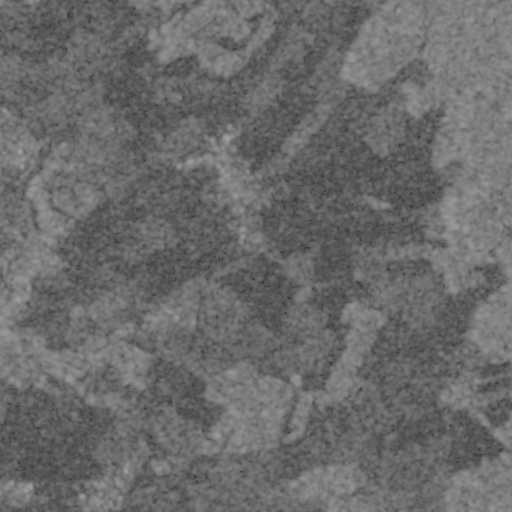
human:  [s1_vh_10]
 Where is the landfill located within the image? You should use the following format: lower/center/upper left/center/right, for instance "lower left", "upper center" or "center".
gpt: The landfill is located in the upper center of the image.
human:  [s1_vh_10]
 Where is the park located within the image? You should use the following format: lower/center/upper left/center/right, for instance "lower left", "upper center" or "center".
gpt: The park is located in the center of the image.
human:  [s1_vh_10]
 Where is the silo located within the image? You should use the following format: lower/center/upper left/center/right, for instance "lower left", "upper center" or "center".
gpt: The silo is located in the lower left of the image.
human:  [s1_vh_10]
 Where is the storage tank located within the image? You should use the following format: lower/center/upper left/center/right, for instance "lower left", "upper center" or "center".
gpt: The storage tank is located in the lower left of the image.
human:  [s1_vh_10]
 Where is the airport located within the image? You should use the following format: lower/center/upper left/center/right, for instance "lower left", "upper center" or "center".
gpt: There is no airport in the image.

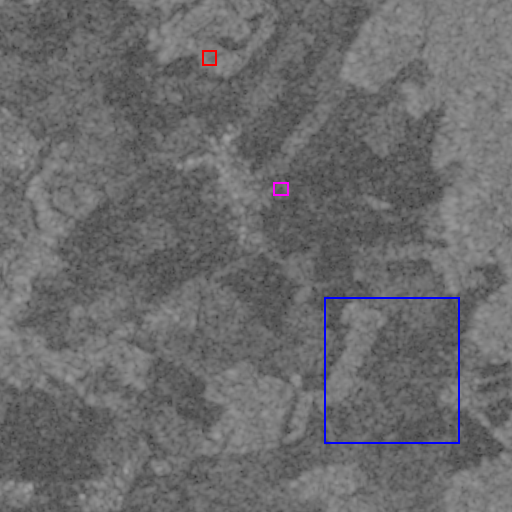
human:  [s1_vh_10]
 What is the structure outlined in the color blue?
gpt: The structure outlined in blue is a crop field.
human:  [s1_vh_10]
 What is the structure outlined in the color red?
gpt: The structure outlined in red is a landfill.
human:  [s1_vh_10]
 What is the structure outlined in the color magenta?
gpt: The structure outlined in magenta is a park.
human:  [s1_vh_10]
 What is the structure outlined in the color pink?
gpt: There is no pink outline.